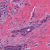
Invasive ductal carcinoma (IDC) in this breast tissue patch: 1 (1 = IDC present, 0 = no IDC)